Question: i have some value stored in my database in the column "", like i shown below in the given pic,

Now if you can notice then there on the number three position we have value which is as Italian,Pizzeria(Pizza), there may be some more values that can contain COMMA (,) LIKE Italian,Pizzeria(Pizza) have as we can see in the pic below,
Now i want to fetch all the values though php (select * from tablename) but if the value contains the COMMA then i want that value to be excluded, any way to filter column content ? i want to only select values that doesn't have any comma, thanks in advance ? till in my knowledge may pregmatch, or array filter can help.
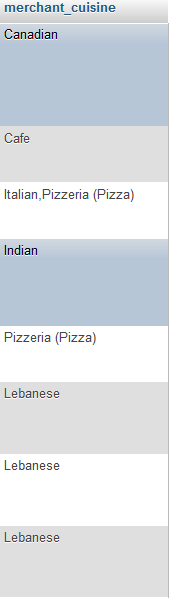
Answer: Use the 'NOT LIKE' predicate:
'''
select *
from tablename
WHERE merchant_cuisine NOT LIKE '%,%';
'''